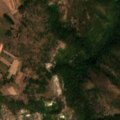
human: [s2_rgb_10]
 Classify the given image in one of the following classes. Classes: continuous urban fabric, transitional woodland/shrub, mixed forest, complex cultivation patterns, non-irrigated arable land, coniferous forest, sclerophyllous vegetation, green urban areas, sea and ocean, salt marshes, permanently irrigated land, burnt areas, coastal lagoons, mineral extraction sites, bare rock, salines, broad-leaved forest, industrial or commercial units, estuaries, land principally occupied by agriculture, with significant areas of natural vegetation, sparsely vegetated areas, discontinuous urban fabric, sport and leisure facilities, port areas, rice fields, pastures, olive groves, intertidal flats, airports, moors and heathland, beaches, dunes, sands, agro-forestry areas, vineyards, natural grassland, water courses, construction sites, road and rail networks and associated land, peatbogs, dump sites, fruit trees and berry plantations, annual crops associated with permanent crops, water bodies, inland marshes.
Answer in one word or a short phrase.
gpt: complex cultivation patterns, broad-leaved forest, transitional woodland/shrub, sparsely vegetated areas